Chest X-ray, AP view. Patient: 16 years old, sex F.
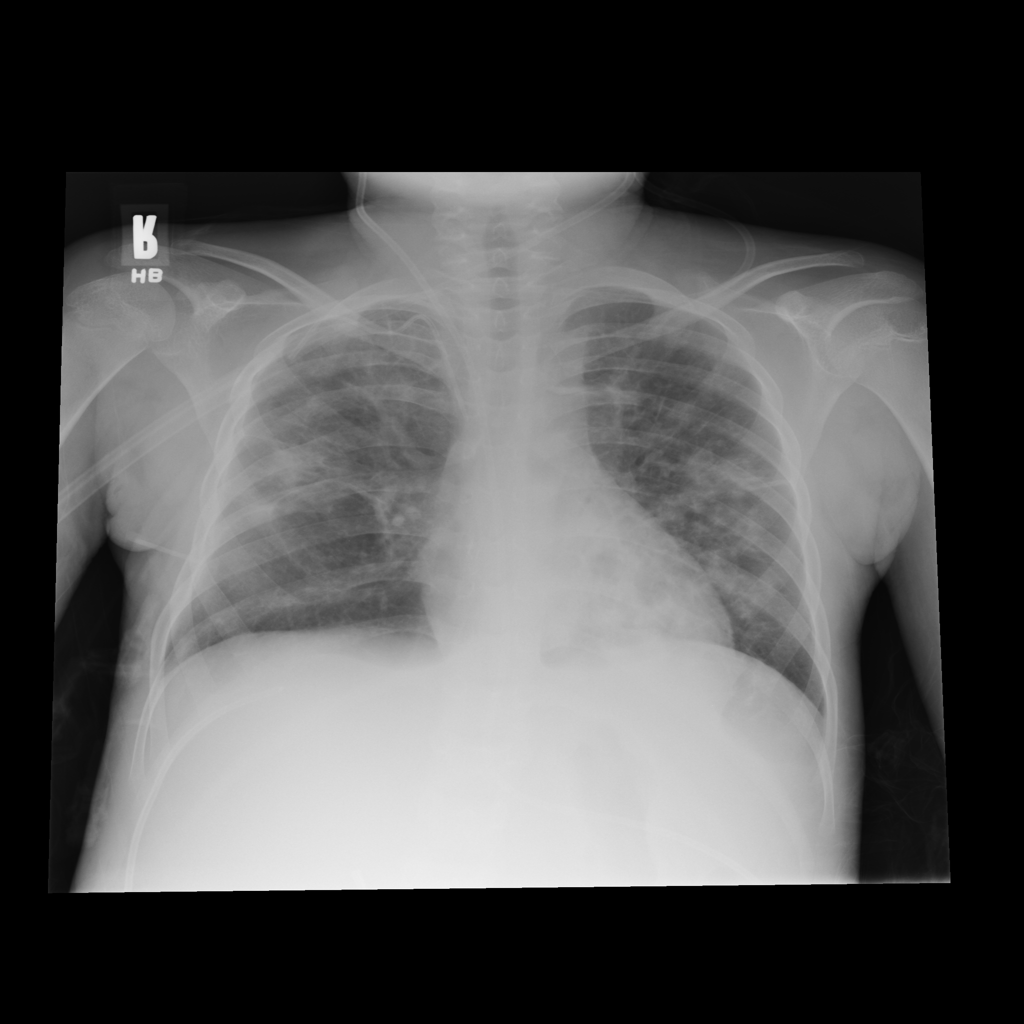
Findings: Infiltration, Nodule, Pneumonia